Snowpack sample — Loveland Pass, Silver Plume, Colorado, USA (2/11/26, 12:00 PM MST)
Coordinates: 39.663, -105.886
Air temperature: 35 °F
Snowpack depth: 82 cm
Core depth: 30 cm
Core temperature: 28.4 °F
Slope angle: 13°, slope face: 12°
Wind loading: high
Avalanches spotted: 1
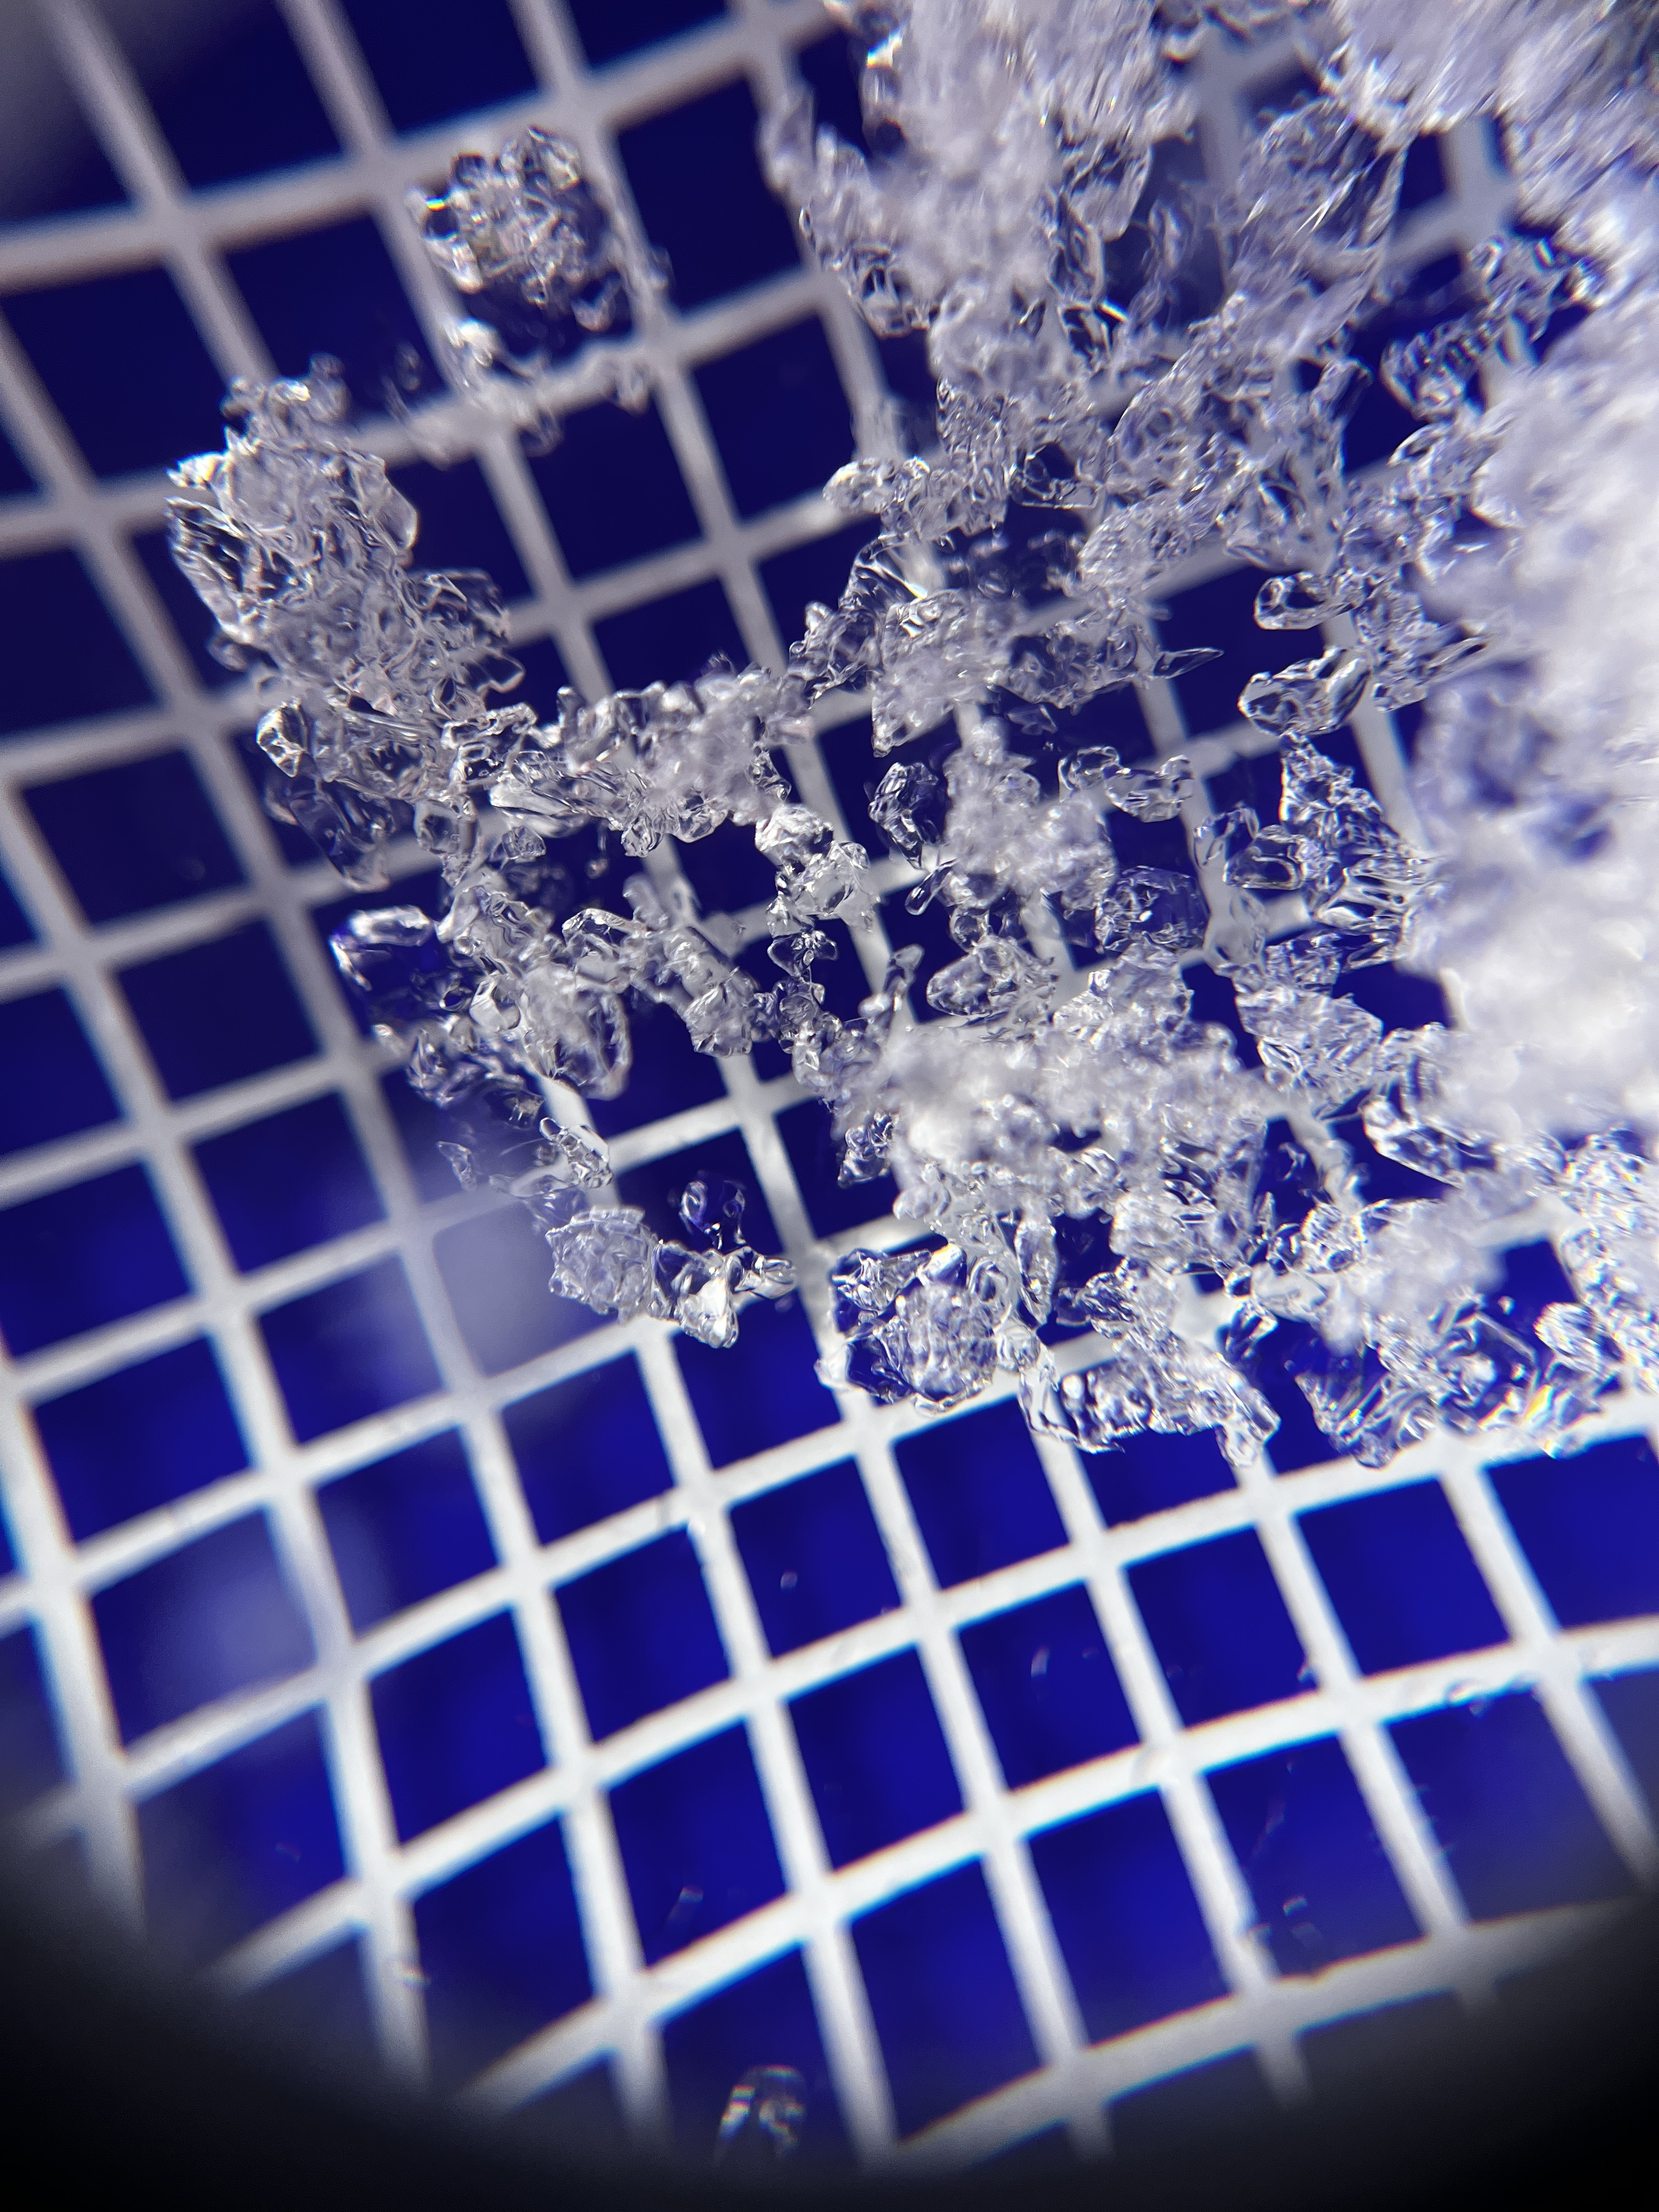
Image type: magnified_profile
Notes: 1 small avalanche spotted on the north side of the bowl, lots of wind loading